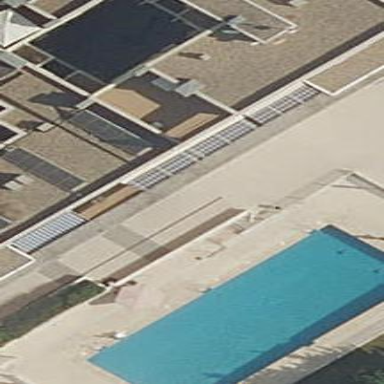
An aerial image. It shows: Swimming pool located in leisure land.